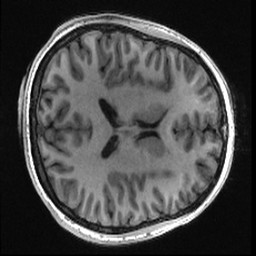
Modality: T1w
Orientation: axial